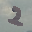
Label: 2